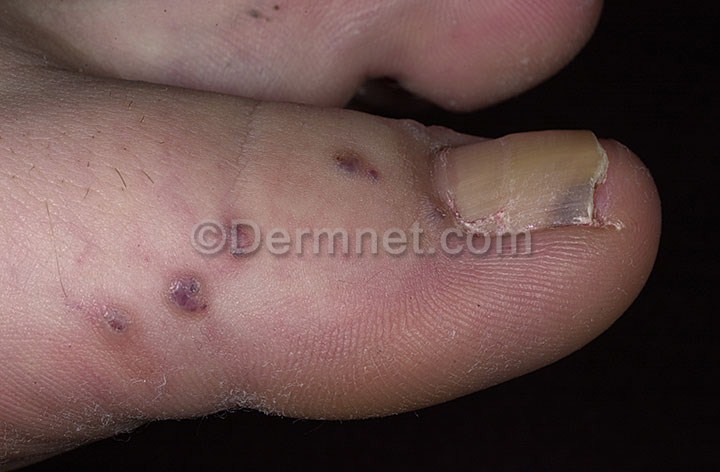
Disease: Vascular Tumors